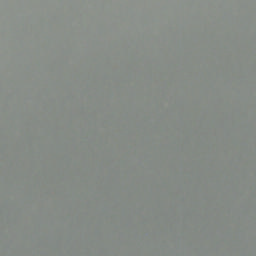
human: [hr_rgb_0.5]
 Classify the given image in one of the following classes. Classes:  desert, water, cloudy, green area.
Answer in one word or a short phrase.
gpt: cloudy